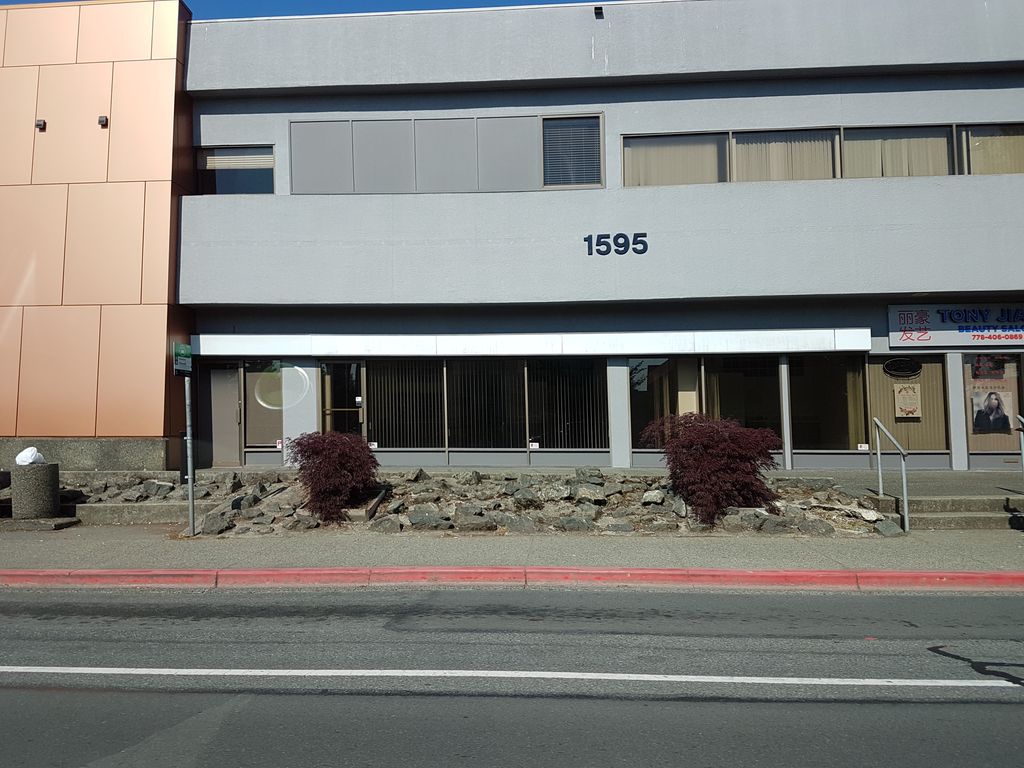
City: victoria